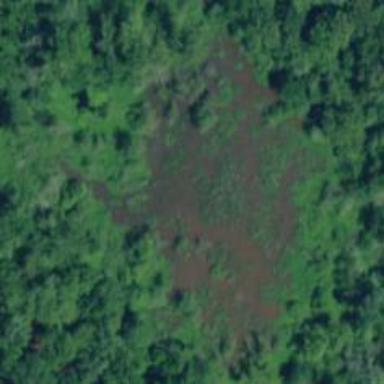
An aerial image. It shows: Wetland area characterized by wet meadow.